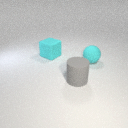
large cyan rubber cube behind large gray rubber cylinder